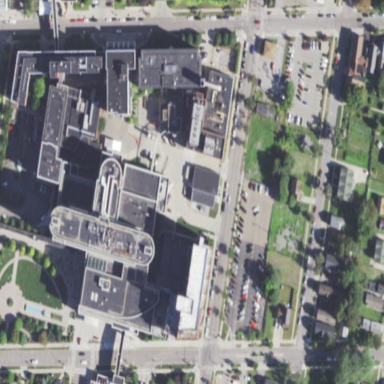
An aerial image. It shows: Hospital building.